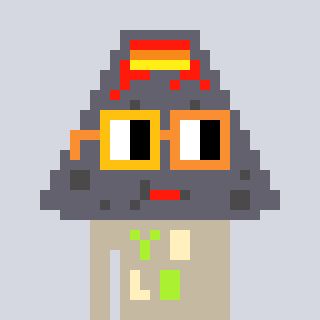
a pixel art character with square yellow and orange glasses, a volcano-shaped head and a bege-colored body on a cool background